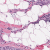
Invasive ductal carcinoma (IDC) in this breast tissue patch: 0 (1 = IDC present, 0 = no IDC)